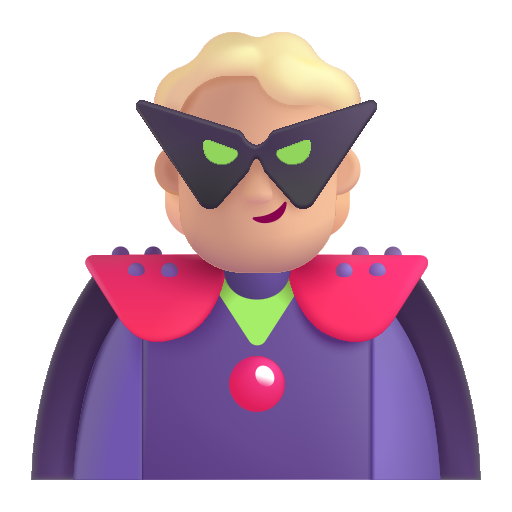
person supervillain color  light